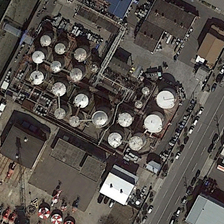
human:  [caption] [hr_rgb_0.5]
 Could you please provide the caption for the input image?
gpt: many storage tanks are in a factory near a road .

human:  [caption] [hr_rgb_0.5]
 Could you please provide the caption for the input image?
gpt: large and small oil storage tanks .

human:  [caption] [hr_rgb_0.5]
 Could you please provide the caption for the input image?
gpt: it is a large oil refinery .

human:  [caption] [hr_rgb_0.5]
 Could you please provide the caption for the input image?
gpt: many storage tanks are in a factory near a road .

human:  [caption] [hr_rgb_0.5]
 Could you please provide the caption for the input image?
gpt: it is a large oil refinery .